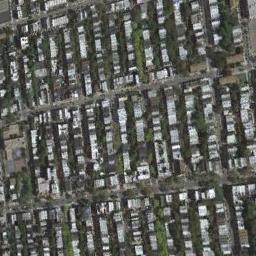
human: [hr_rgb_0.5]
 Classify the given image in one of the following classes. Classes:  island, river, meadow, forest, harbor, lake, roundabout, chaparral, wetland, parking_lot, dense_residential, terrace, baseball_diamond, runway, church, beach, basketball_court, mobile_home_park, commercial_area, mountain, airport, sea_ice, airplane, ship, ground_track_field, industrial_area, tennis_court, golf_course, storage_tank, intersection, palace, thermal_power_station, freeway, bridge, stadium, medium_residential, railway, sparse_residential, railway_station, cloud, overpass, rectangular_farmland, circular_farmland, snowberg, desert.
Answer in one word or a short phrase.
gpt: dense_residential